Interaction volume radius: 5 \u00c5
Interaction volume height: 10 \u00c5
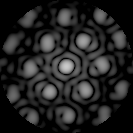
Disorder parameter: 0.2393